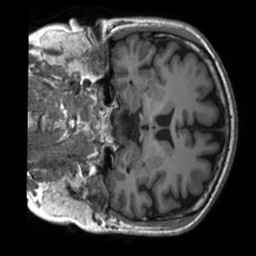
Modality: T1w
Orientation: coronal
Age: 36
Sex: male
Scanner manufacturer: siemens
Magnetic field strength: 3 T
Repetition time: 2.3 s
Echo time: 0.00232 s